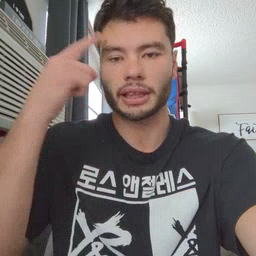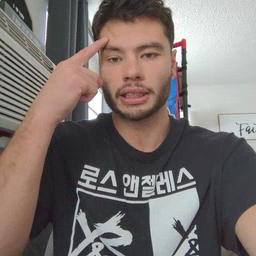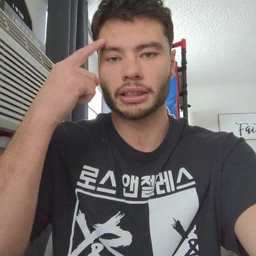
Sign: think